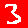
Digit: 3